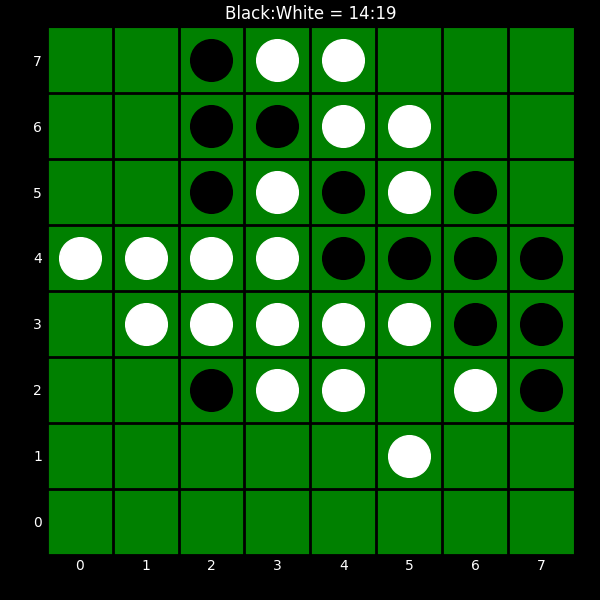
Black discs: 14
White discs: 19